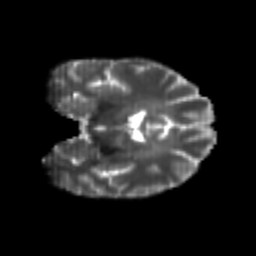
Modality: T2w
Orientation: coronal
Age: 23
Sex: female
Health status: healthy
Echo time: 0.074 s